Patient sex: F
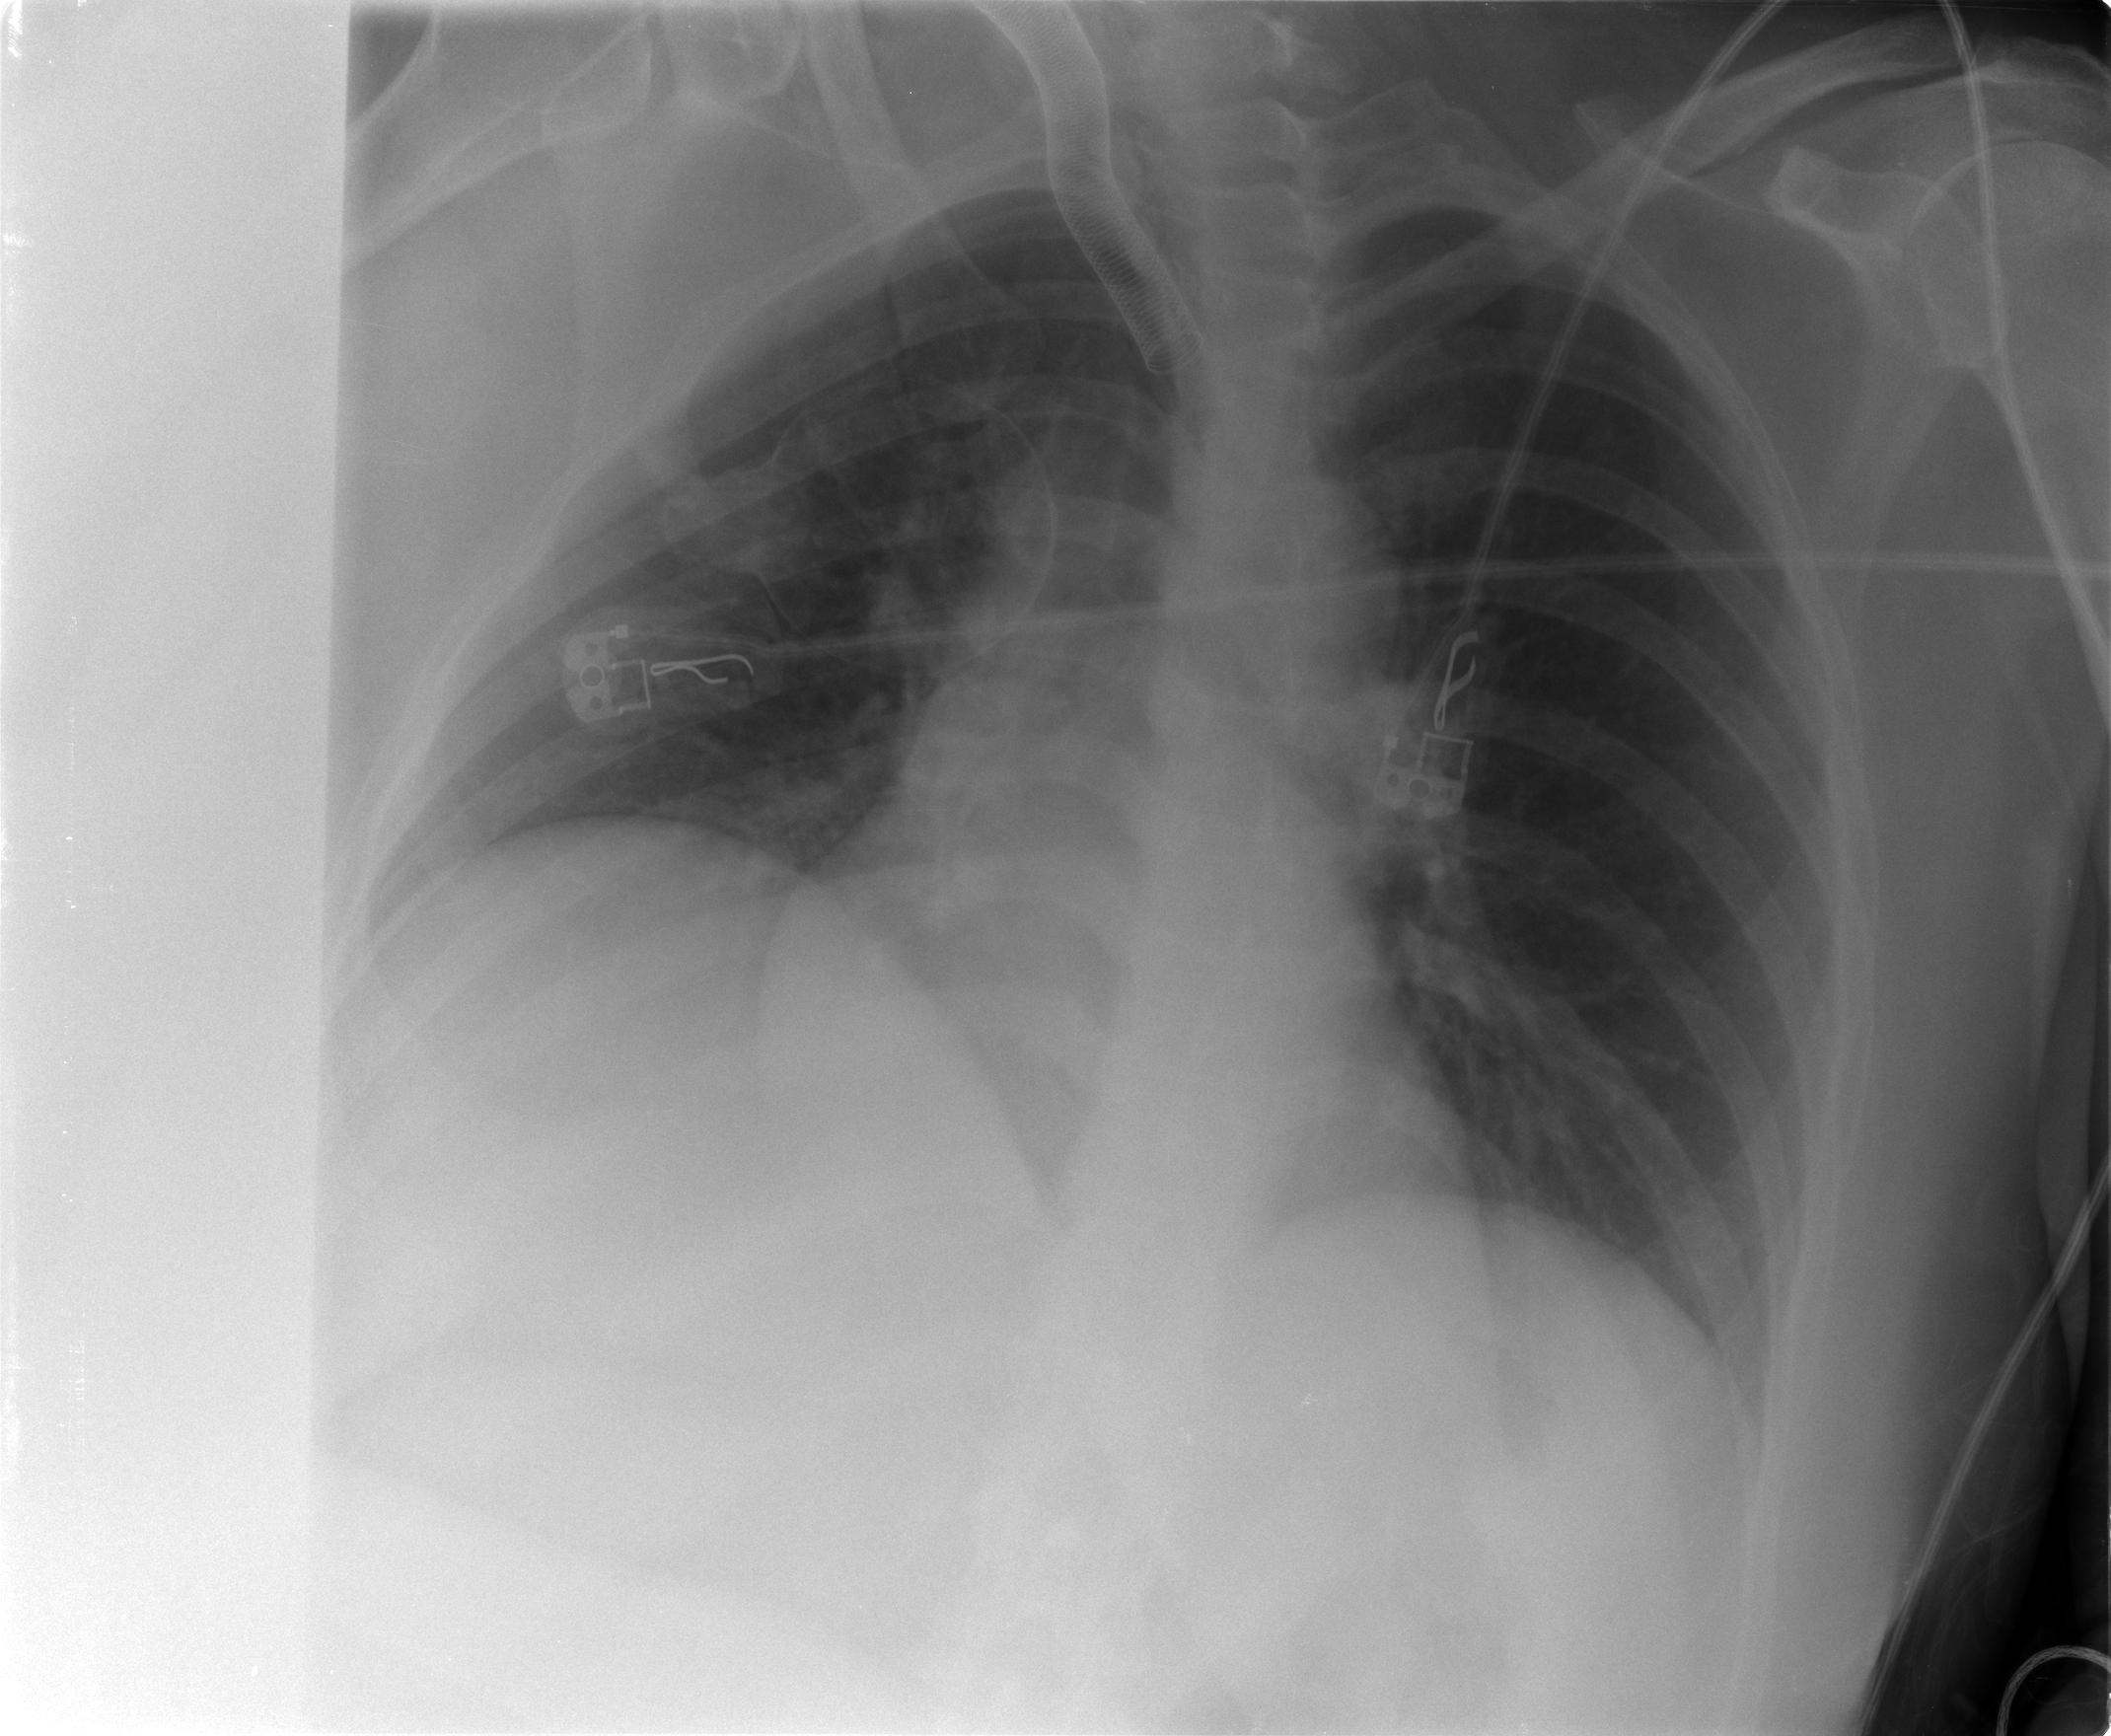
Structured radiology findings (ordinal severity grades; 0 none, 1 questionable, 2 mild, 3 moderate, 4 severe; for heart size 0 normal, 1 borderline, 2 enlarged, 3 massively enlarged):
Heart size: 0
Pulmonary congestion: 0
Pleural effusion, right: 0
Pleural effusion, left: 0
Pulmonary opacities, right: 1
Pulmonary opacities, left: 0
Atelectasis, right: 0
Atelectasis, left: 0